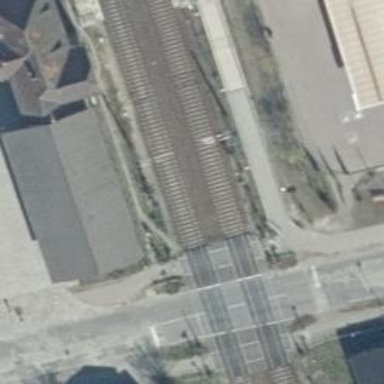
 with repeated signals along the railway line."